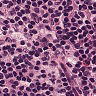
Metastatic tissue present: no